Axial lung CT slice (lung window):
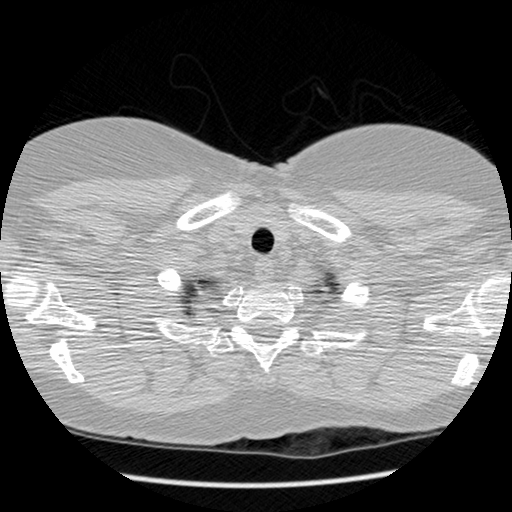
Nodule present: no